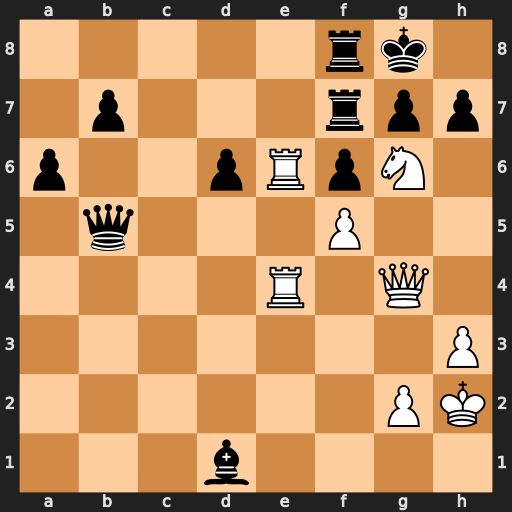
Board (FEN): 5rk1/1p3rpp/p2pRpN1/1q3P2/4R1Q1/7P/6PK/3b4
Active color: w
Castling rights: -
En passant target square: -
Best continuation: Qxd1 hxg6 fxg6